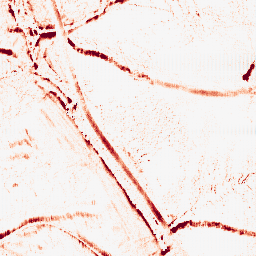
Category: morphological
Decomposition family: morphological_ellipse
Decomposition parameters: operation: opening
width: 10
height: 5
Upsampling method: fft_zeropad
Upsampling parameters: scale: 2
Upsampling scale: 2